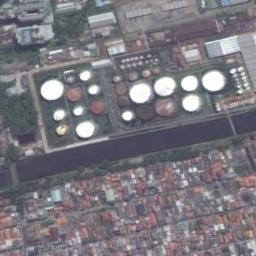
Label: storage_tank